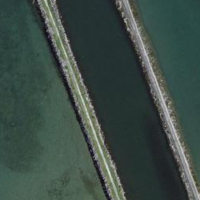
EUNIS habitat code: 14
Species observed at this site:
Cirsium arvense
Motacilla cinerea
Podiceps cristatus
Fulica atra
Bucephala clangula
Calidris alpina
Cygnus olor
Sphaerophoria scripta
Milvus migrans
Mergus merganser
Tussilago farfara